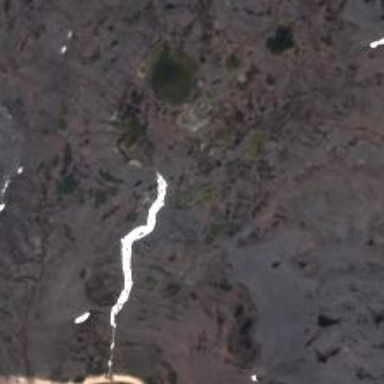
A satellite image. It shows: Tundra pond in the wetland area.